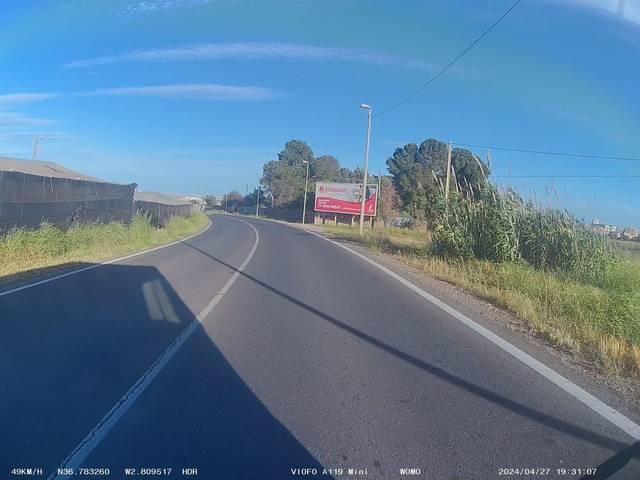
Region: Spain
Coordinates: 36.783, -2.81